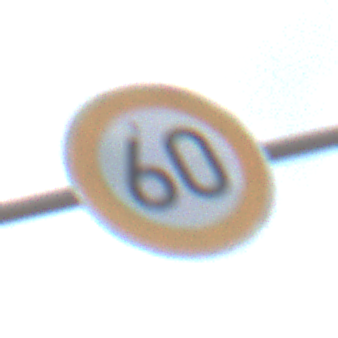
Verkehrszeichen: Geschwindigkeit60
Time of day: SunriseSunset
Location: Outdoor (Nature)
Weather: PartlyCloudy
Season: NotSpecified
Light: Natural